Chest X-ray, AP view. Patient: 60 years old, sex M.
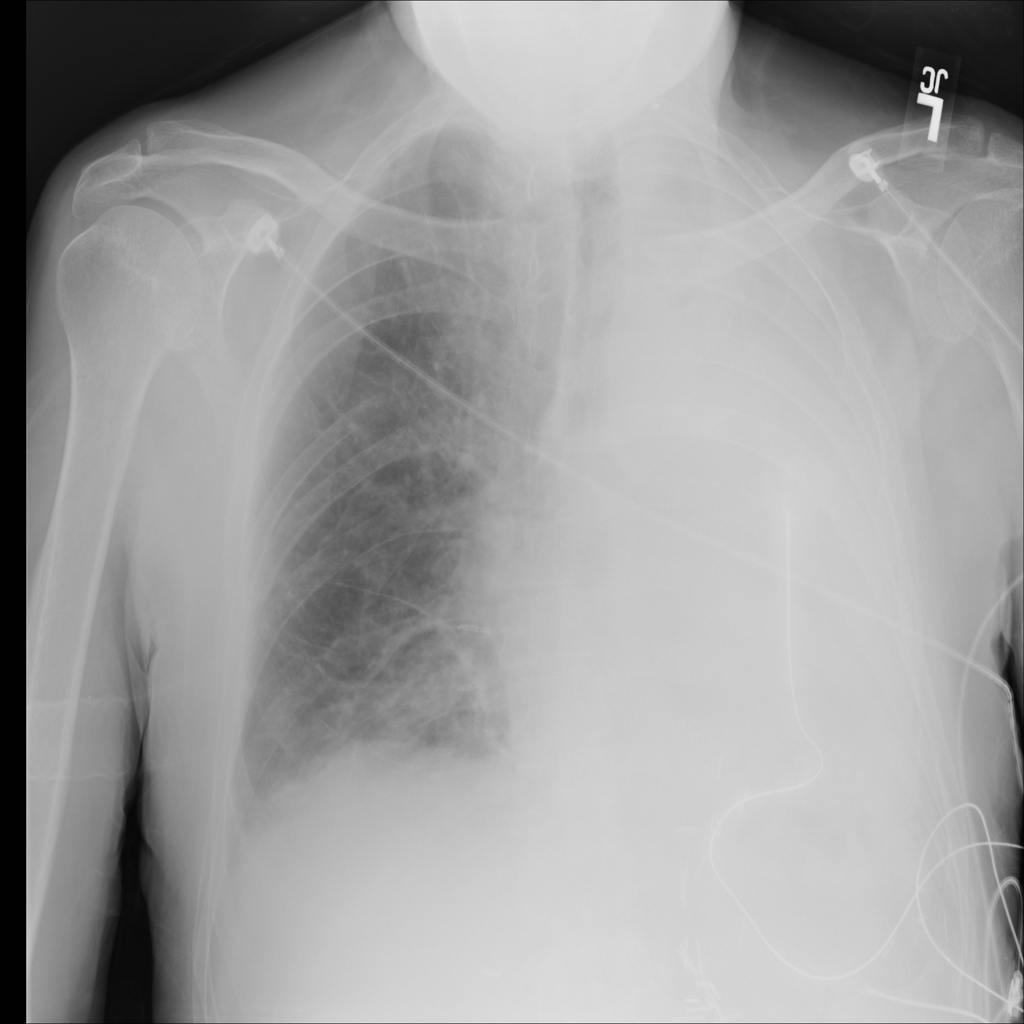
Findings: Atelectasis, Effusion